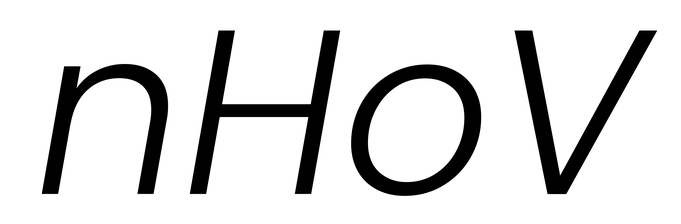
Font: Poppins-LightItalic